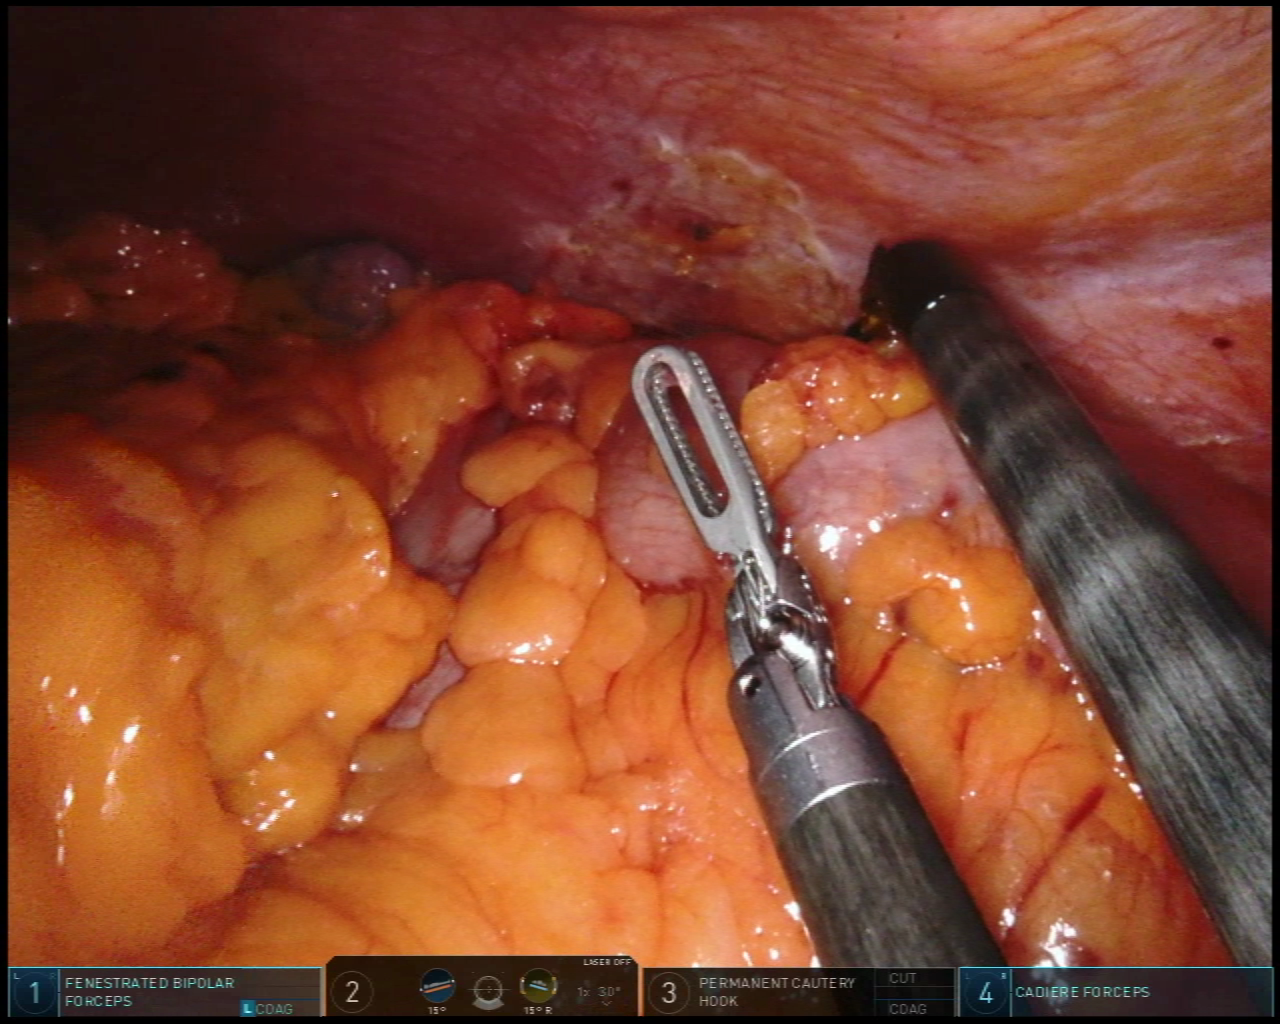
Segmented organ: spleen
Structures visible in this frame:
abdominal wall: yes
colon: yes
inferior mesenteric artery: no
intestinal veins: no
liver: no
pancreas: no
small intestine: no
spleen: yes
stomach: no
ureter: no
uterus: no
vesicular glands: no